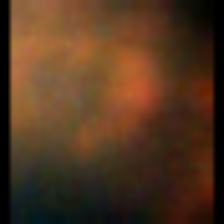
Taxon: Unknown_full_image
Group: Unknown